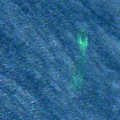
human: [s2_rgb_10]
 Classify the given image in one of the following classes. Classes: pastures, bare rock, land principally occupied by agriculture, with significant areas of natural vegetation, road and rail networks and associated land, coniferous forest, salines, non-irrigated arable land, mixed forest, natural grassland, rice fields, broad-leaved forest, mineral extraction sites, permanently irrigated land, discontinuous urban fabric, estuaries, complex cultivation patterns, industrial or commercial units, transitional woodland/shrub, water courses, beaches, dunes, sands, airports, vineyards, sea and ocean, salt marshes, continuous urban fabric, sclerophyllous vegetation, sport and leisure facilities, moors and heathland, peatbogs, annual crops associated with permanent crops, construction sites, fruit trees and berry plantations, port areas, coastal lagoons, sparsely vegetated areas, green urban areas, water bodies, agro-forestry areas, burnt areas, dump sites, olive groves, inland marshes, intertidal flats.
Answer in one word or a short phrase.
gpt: sea and ocean